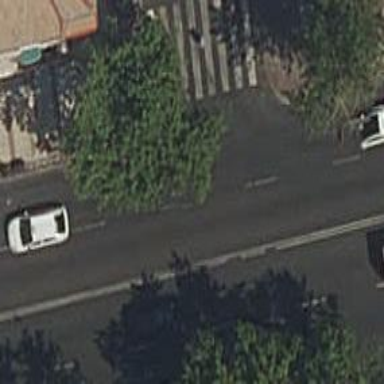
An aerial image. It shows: Primary highway with asphalt surface. There are sidewalks on both sides of the road.